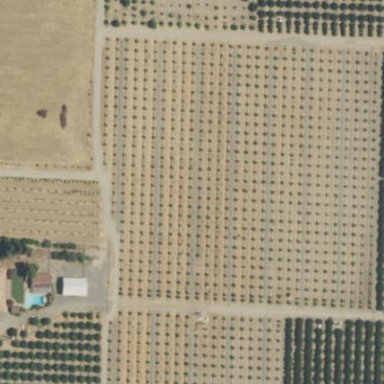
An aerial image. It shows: Orange orchard with rows of orange trees.